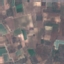
Land use / land cover class: PermanentCrop